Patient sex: M
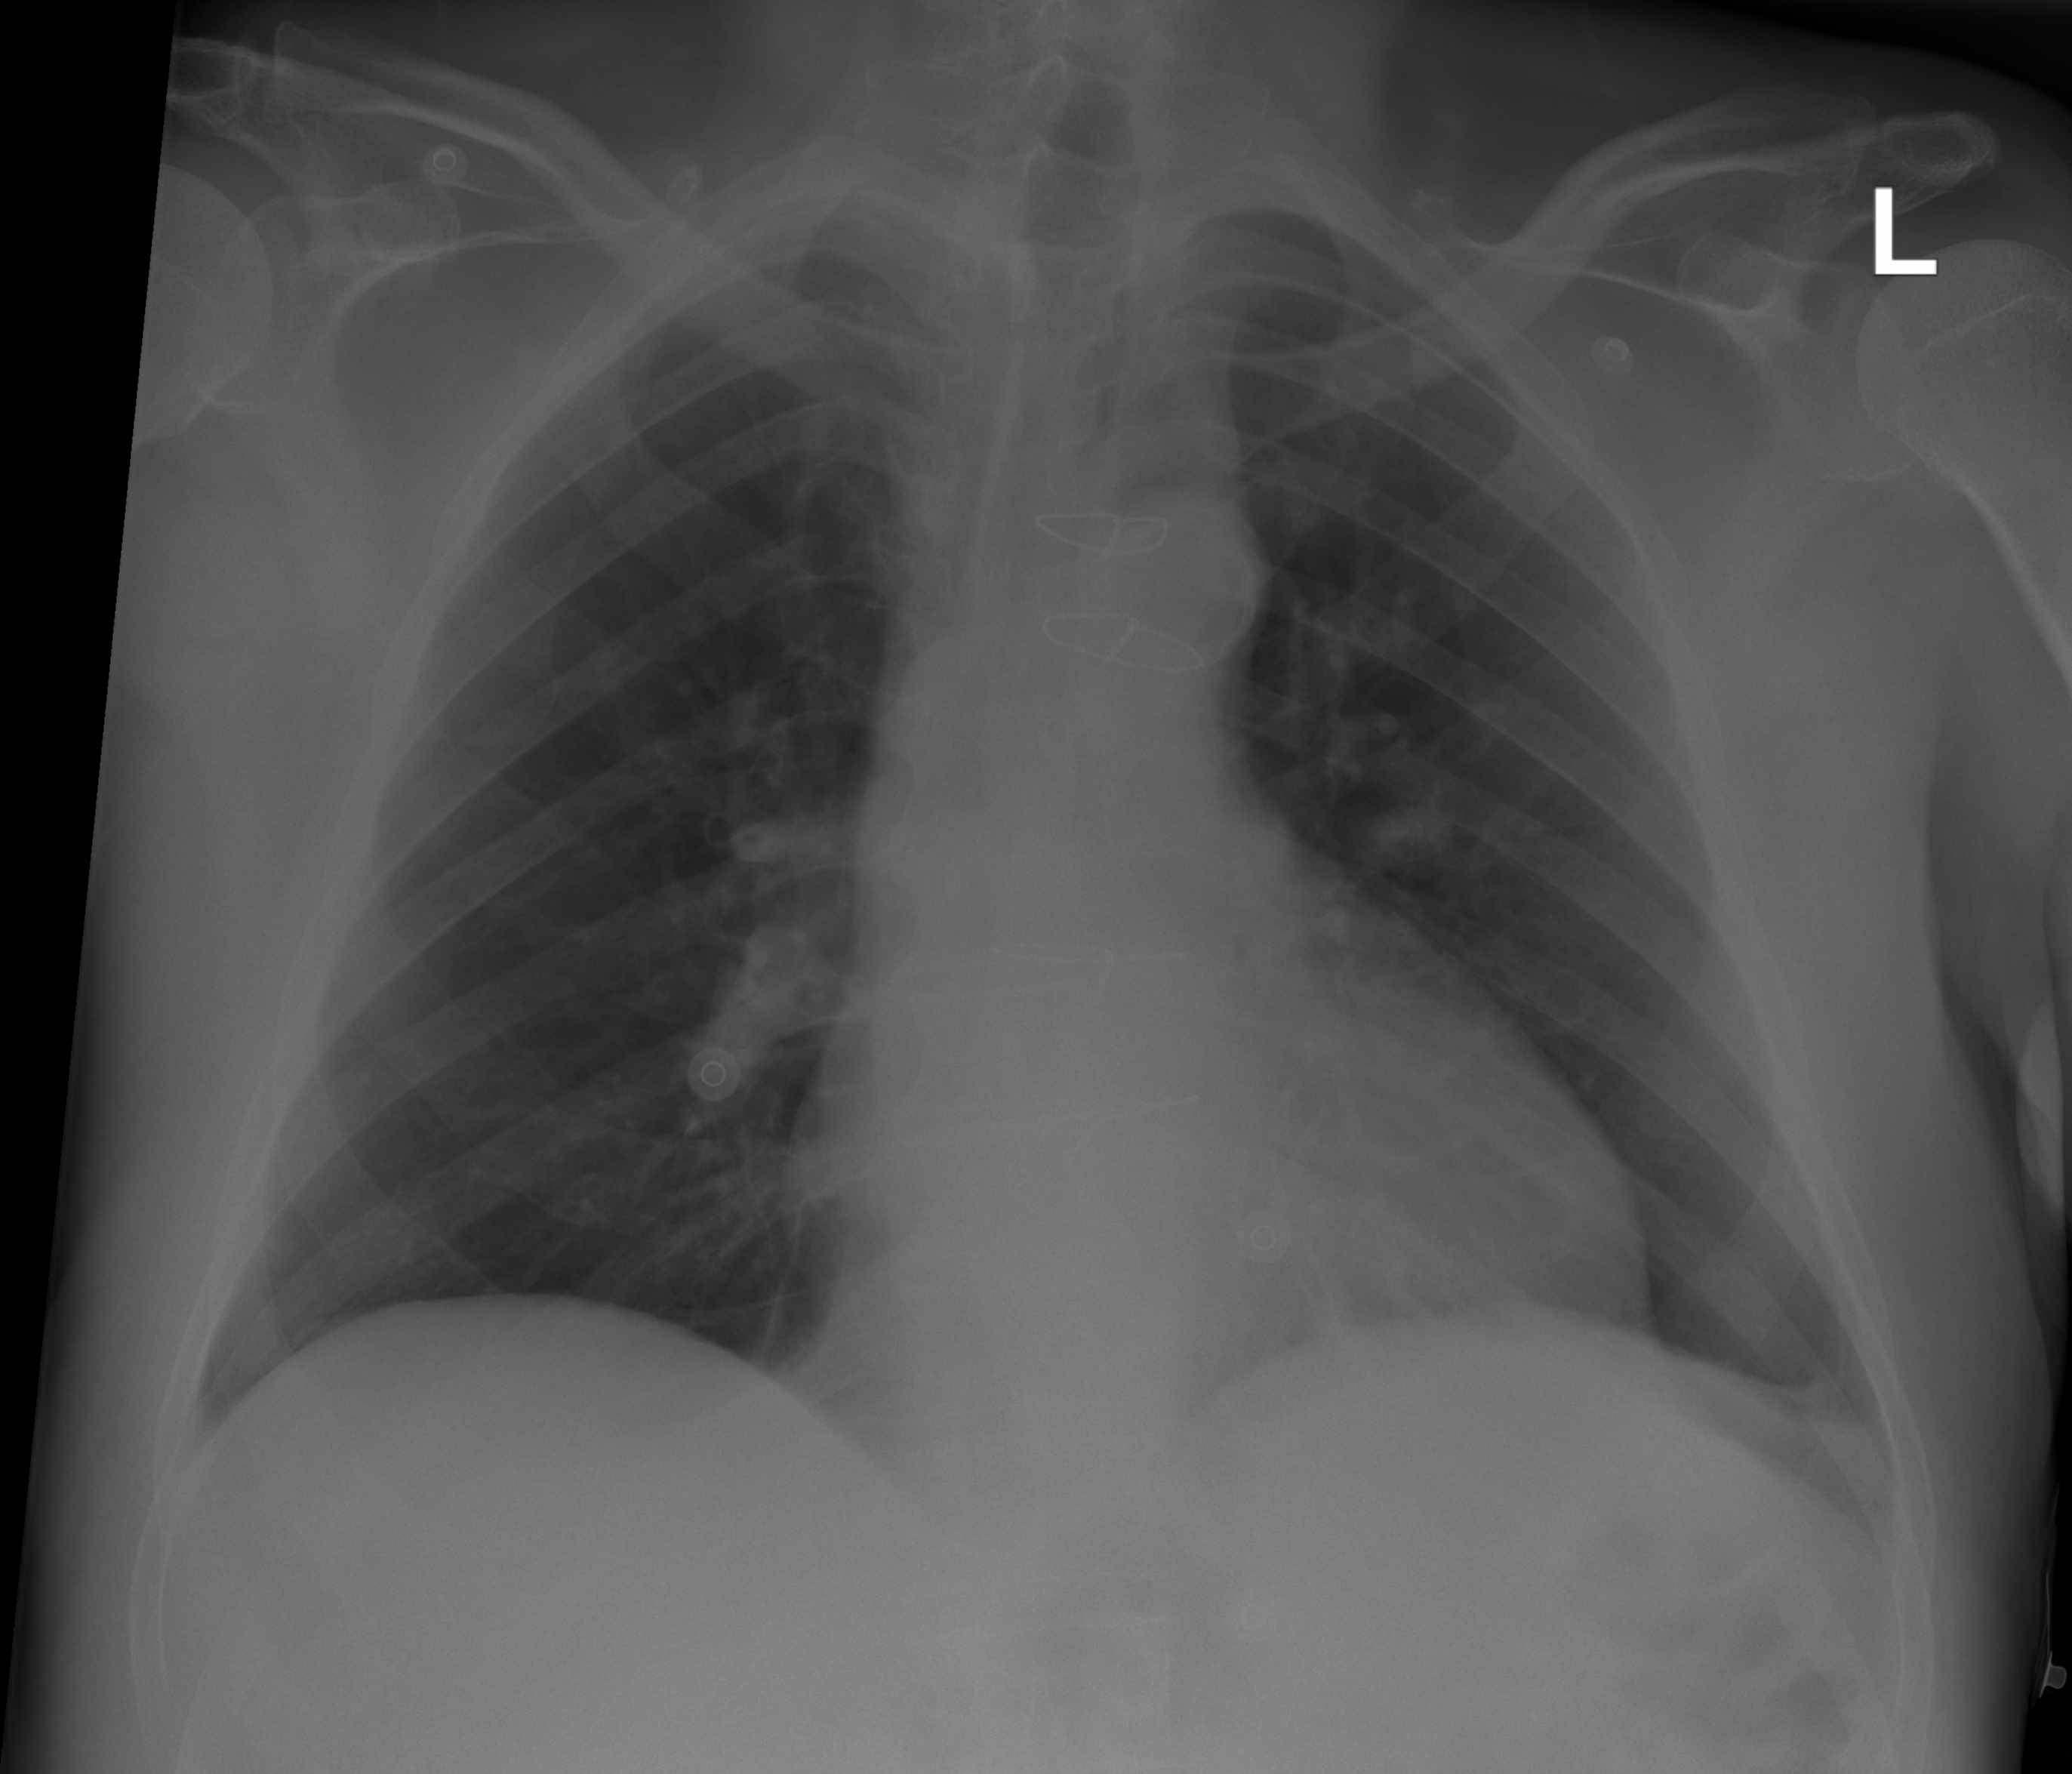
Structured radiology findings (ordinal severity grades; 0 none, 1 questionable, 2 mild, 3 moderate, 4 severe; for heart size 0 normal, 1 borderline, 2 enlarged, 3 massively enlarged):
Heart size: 0
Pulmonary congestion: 0
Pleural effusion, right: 0
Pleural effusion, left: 0
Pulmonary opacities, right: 0
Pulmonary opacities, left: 0
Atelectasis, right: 0
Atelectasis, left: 1